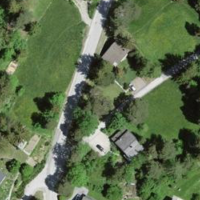
EUNIS habitat code: 55
Species observed at this site:
Potentilla verna
Narcissus pseudonarcissus